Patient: sex M, age 42
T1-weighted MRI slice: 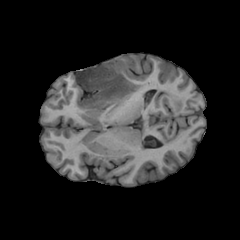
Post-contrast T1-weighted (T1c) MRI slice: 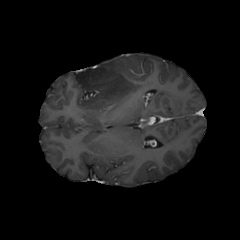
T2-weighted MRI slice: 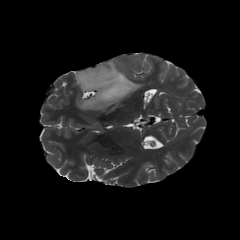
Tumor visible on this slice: yes
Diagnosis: Astrocytoma, IDH-mutant
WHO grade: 4